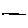
Label: line